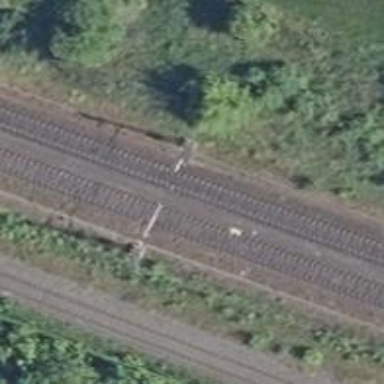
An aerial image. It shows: Railway milestone with catenary mast.